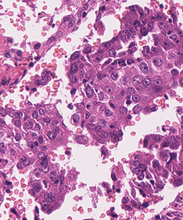
Tumor epithelial tissue: yes
Tumor-associated stroma tissue: no
Normal tissue: no